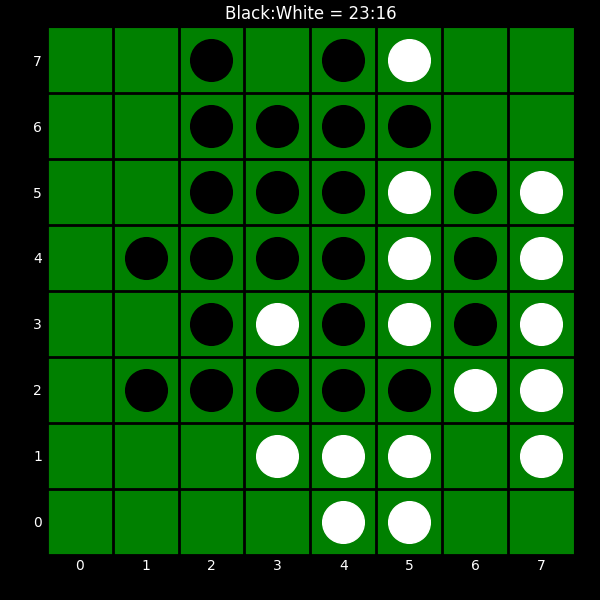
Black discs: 23
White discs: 16